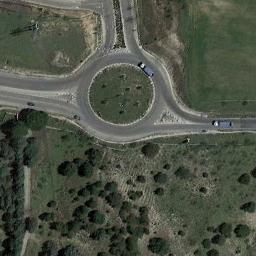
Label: roundabout